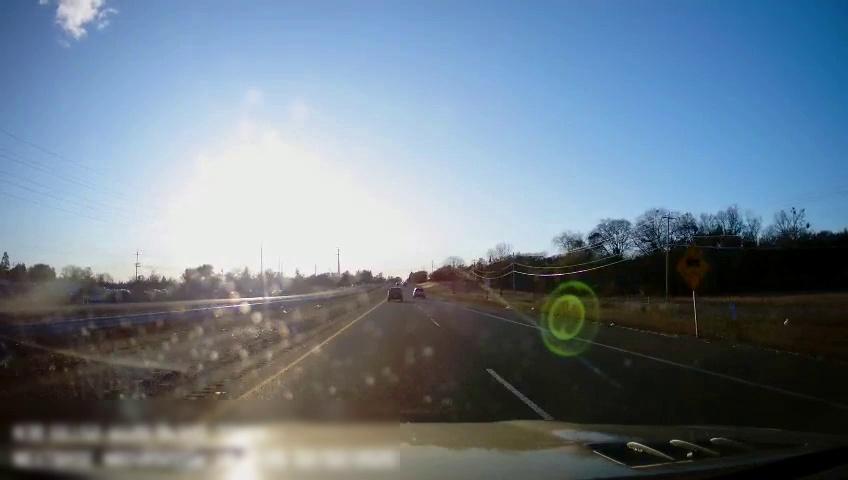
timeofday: Day
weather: Sunny
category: Drivable Space
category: Drivable Space
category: Vehicles | Truck
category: Vehicles | SUV
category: Lanes | Current Lane
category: Lanes | Current Lane
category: Lanes | Alternate Lane
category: Traffic | Signs